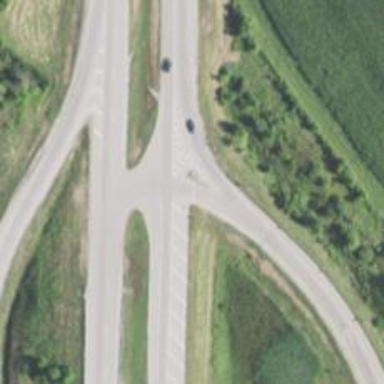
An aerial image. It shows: Road with stop sign.